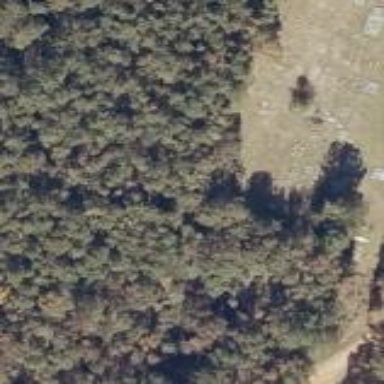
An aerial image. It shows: Cemetery or graveyard.